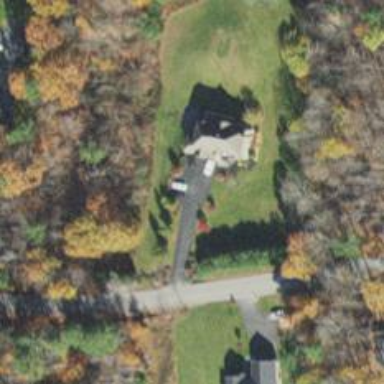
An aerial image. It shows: Driveway.